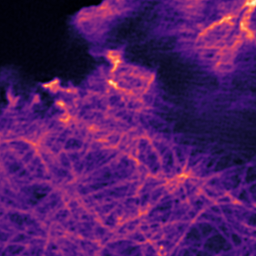
Label: Super-resolution F-actin image